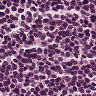
Metastatic tissue present: no